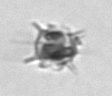
Label: Dictyocha